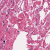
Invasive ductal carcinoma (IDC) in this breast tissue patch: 0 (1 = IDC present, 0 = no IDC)